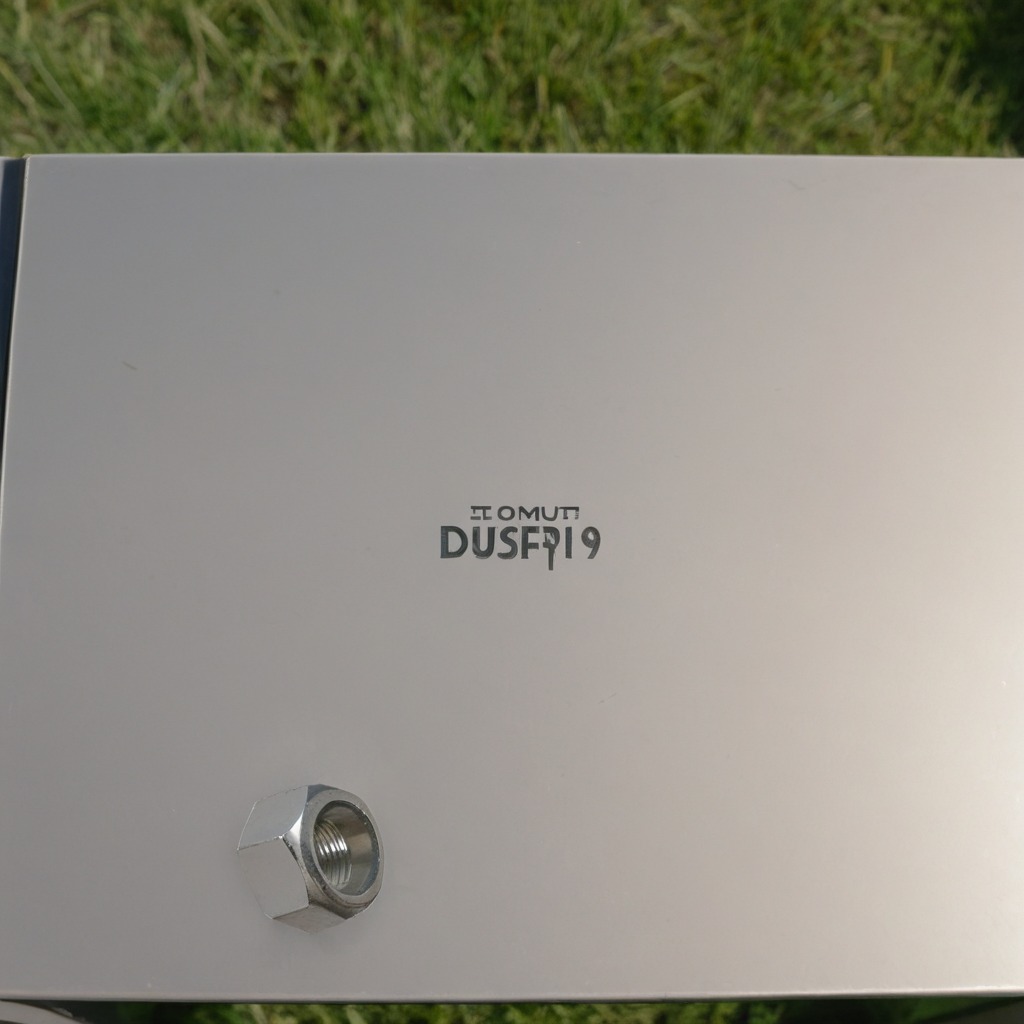
A metal nut is lying on a clean utility table in a temporary outdoor tool station afternoon light present textured surface